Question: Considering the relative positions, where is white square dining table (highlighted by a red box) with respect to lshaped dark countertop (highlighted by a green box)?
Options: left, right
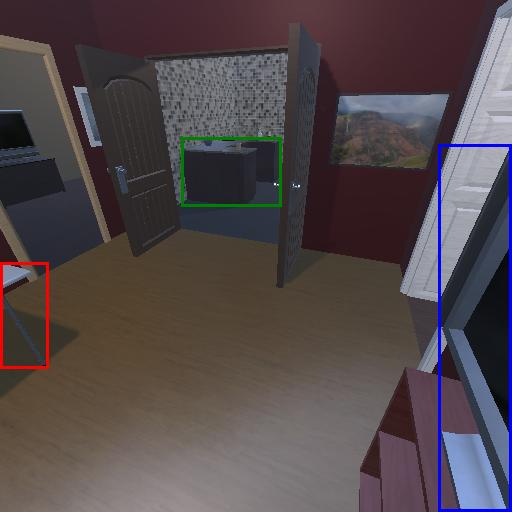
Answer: left